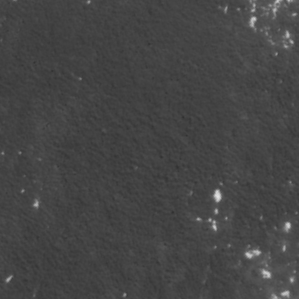
Label: frost